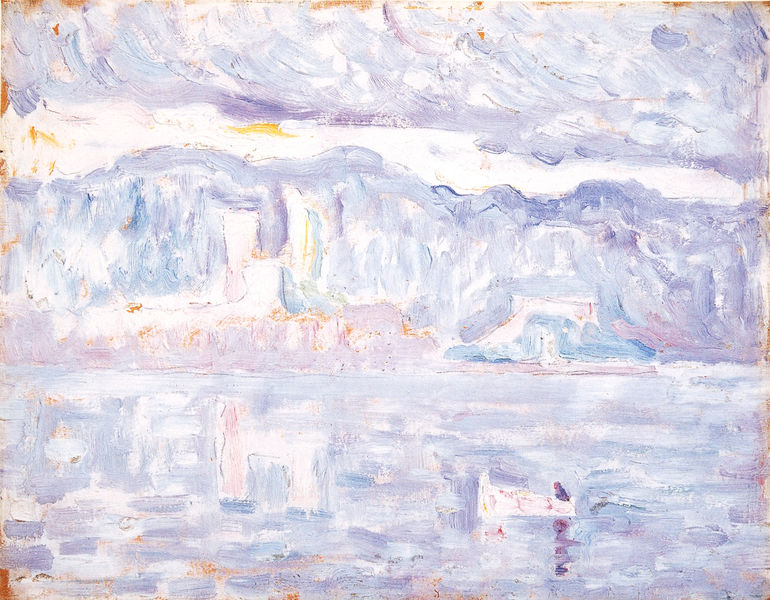
Titel: Études pour Antibes
Künstler: Paul Signac
Institution: (Privatsammlung)
Schlagwörter: berg, blau, gemälde, himmel, mann, meer, schatten, wasser, weiß, wolken, aquarell, bäume, fluss, gelb, impressionismus, landschaft, ocker, see, stadt, ufer, braun, frankreich, hell, impressionisme, licht, orange, pastell, eis, rot, wolke, beige, mensch, spiegel, öl, horizont, hügel, natur, spiegelung, gewässer, pastos, land, rosa, wald, boot, hellblau, schiff, wellen, divisionismus, ort, vedute, spiegelbild, fischer, abstrakt, berge, gebirge, modern, farbe, lila, schichten, violett, wasserfarbe, linien, weis, winter, ölgemälde, luft, duktus, impressionistisch, monet, homme, jaune, stimmung, striche, fliessend, burg, fischerboot, blanc, leinwand, farbauftrag, pinselduktus, lac, rouge, siedlung, pinselstriche, atmosphäre, leicht, schneeluft, soleil, ciel, paysage, peinture, fleuve, gewölk, eau, bleu, montagne, fischen, pointillismus, spätimpressionismus, calme, zugefroren, gouache, aquarel, aufgelöst, formatwahl, gbirge, gegenstandslos, gemischt, grundierung weiß, lichtsituation, mischtöne, nuage, nuages, pinselführung, roas, sinac, spigelung, vioett, abstrait, touche, pastelle, tube, tuffig, violet, guache, rose, vague, mer, impression, ölmalerie, barque, redon, paste, abstraction, été, lettre, reflets, palette, h, eh, mot, langage, truquoise, saa, alette, rayon de soleil